Question: I have a form I built in Excel that uses the MID formula to deconstruct an eight digit numeric code (like '<PHONE>') into three parts, and produces a corresponding output for each piece. The first part '15' is the year. The second part is the Julian day '317' and the last part '087' represents a county number the code was mailed in from.
Here's how it looks:

Notice how '15' isn't used. This is because on another page I have a number representing the total number of days passed between 2015 and... well whatever the initial "0 date" is in Excel. As it would happen, that number for 2015 is '42002'. To produce the Gregorian date, I use:
'''
INT(SUM(MID(A2,3,3), 'Date Conversion'!A$1))
'''
which just adds that number to the Julian date.
The problem is next year I will have to change the 'Date Conversion'!A$1' value from 42002 to 42002 + 365 manually, because not every year has the same number of days. Is there some mathematical way to account for this, or must I update the field manually?
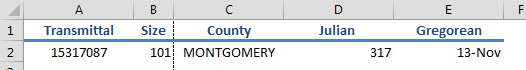
Answer: If you're willing to run into a y3k problem, you could convert the '15' into a year as follows:
'''
=DATE(2000+VALUE(LEFT(A2,2)),1,1)
'''
This give you Jan 1 of whatever year is in the left 2 numbers, resetting to the year 2000 during calendar year 3000. Presumably changing the formula at that time will not be burdensome.
So, the Julian calendar used by Excel shows Jan 1 2015 (per my above formula) as 42005 [number of days since Jan 1 1900]. This can then be inserted into your conversion to Gregorian.